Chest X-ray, PA view. Patient: 62 years old, sex F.
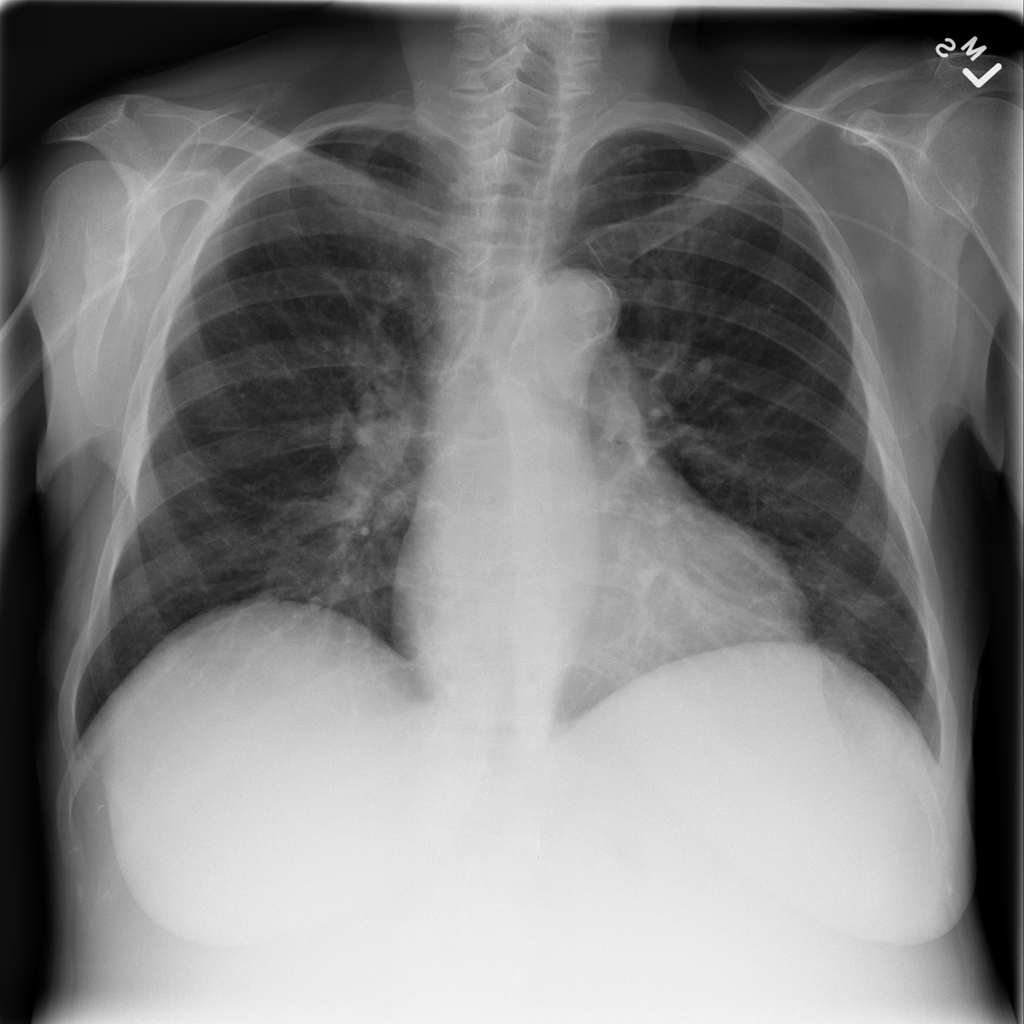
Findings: No Finding